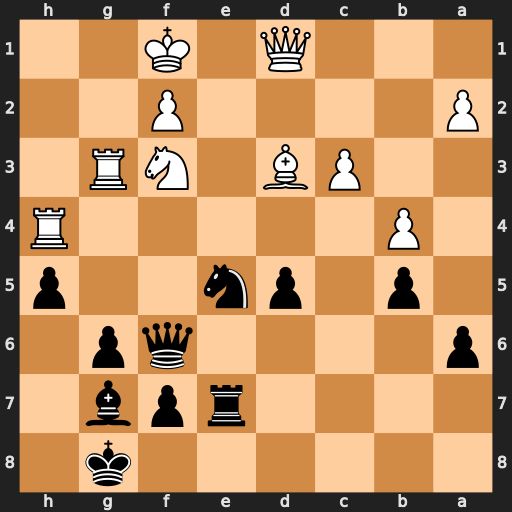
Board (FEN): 6k1/4rpb1/p4qp1/1p1pn2p/1P5R/2PB1NR1/P4P2/3Q1K2
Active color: b
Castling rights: -
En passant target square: -
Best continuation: Nxf3 Qxf3 Qxh4